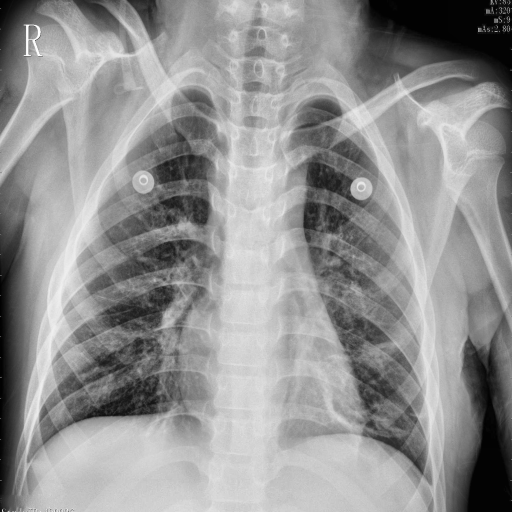
Finding: PNEUMONIA